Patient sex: M
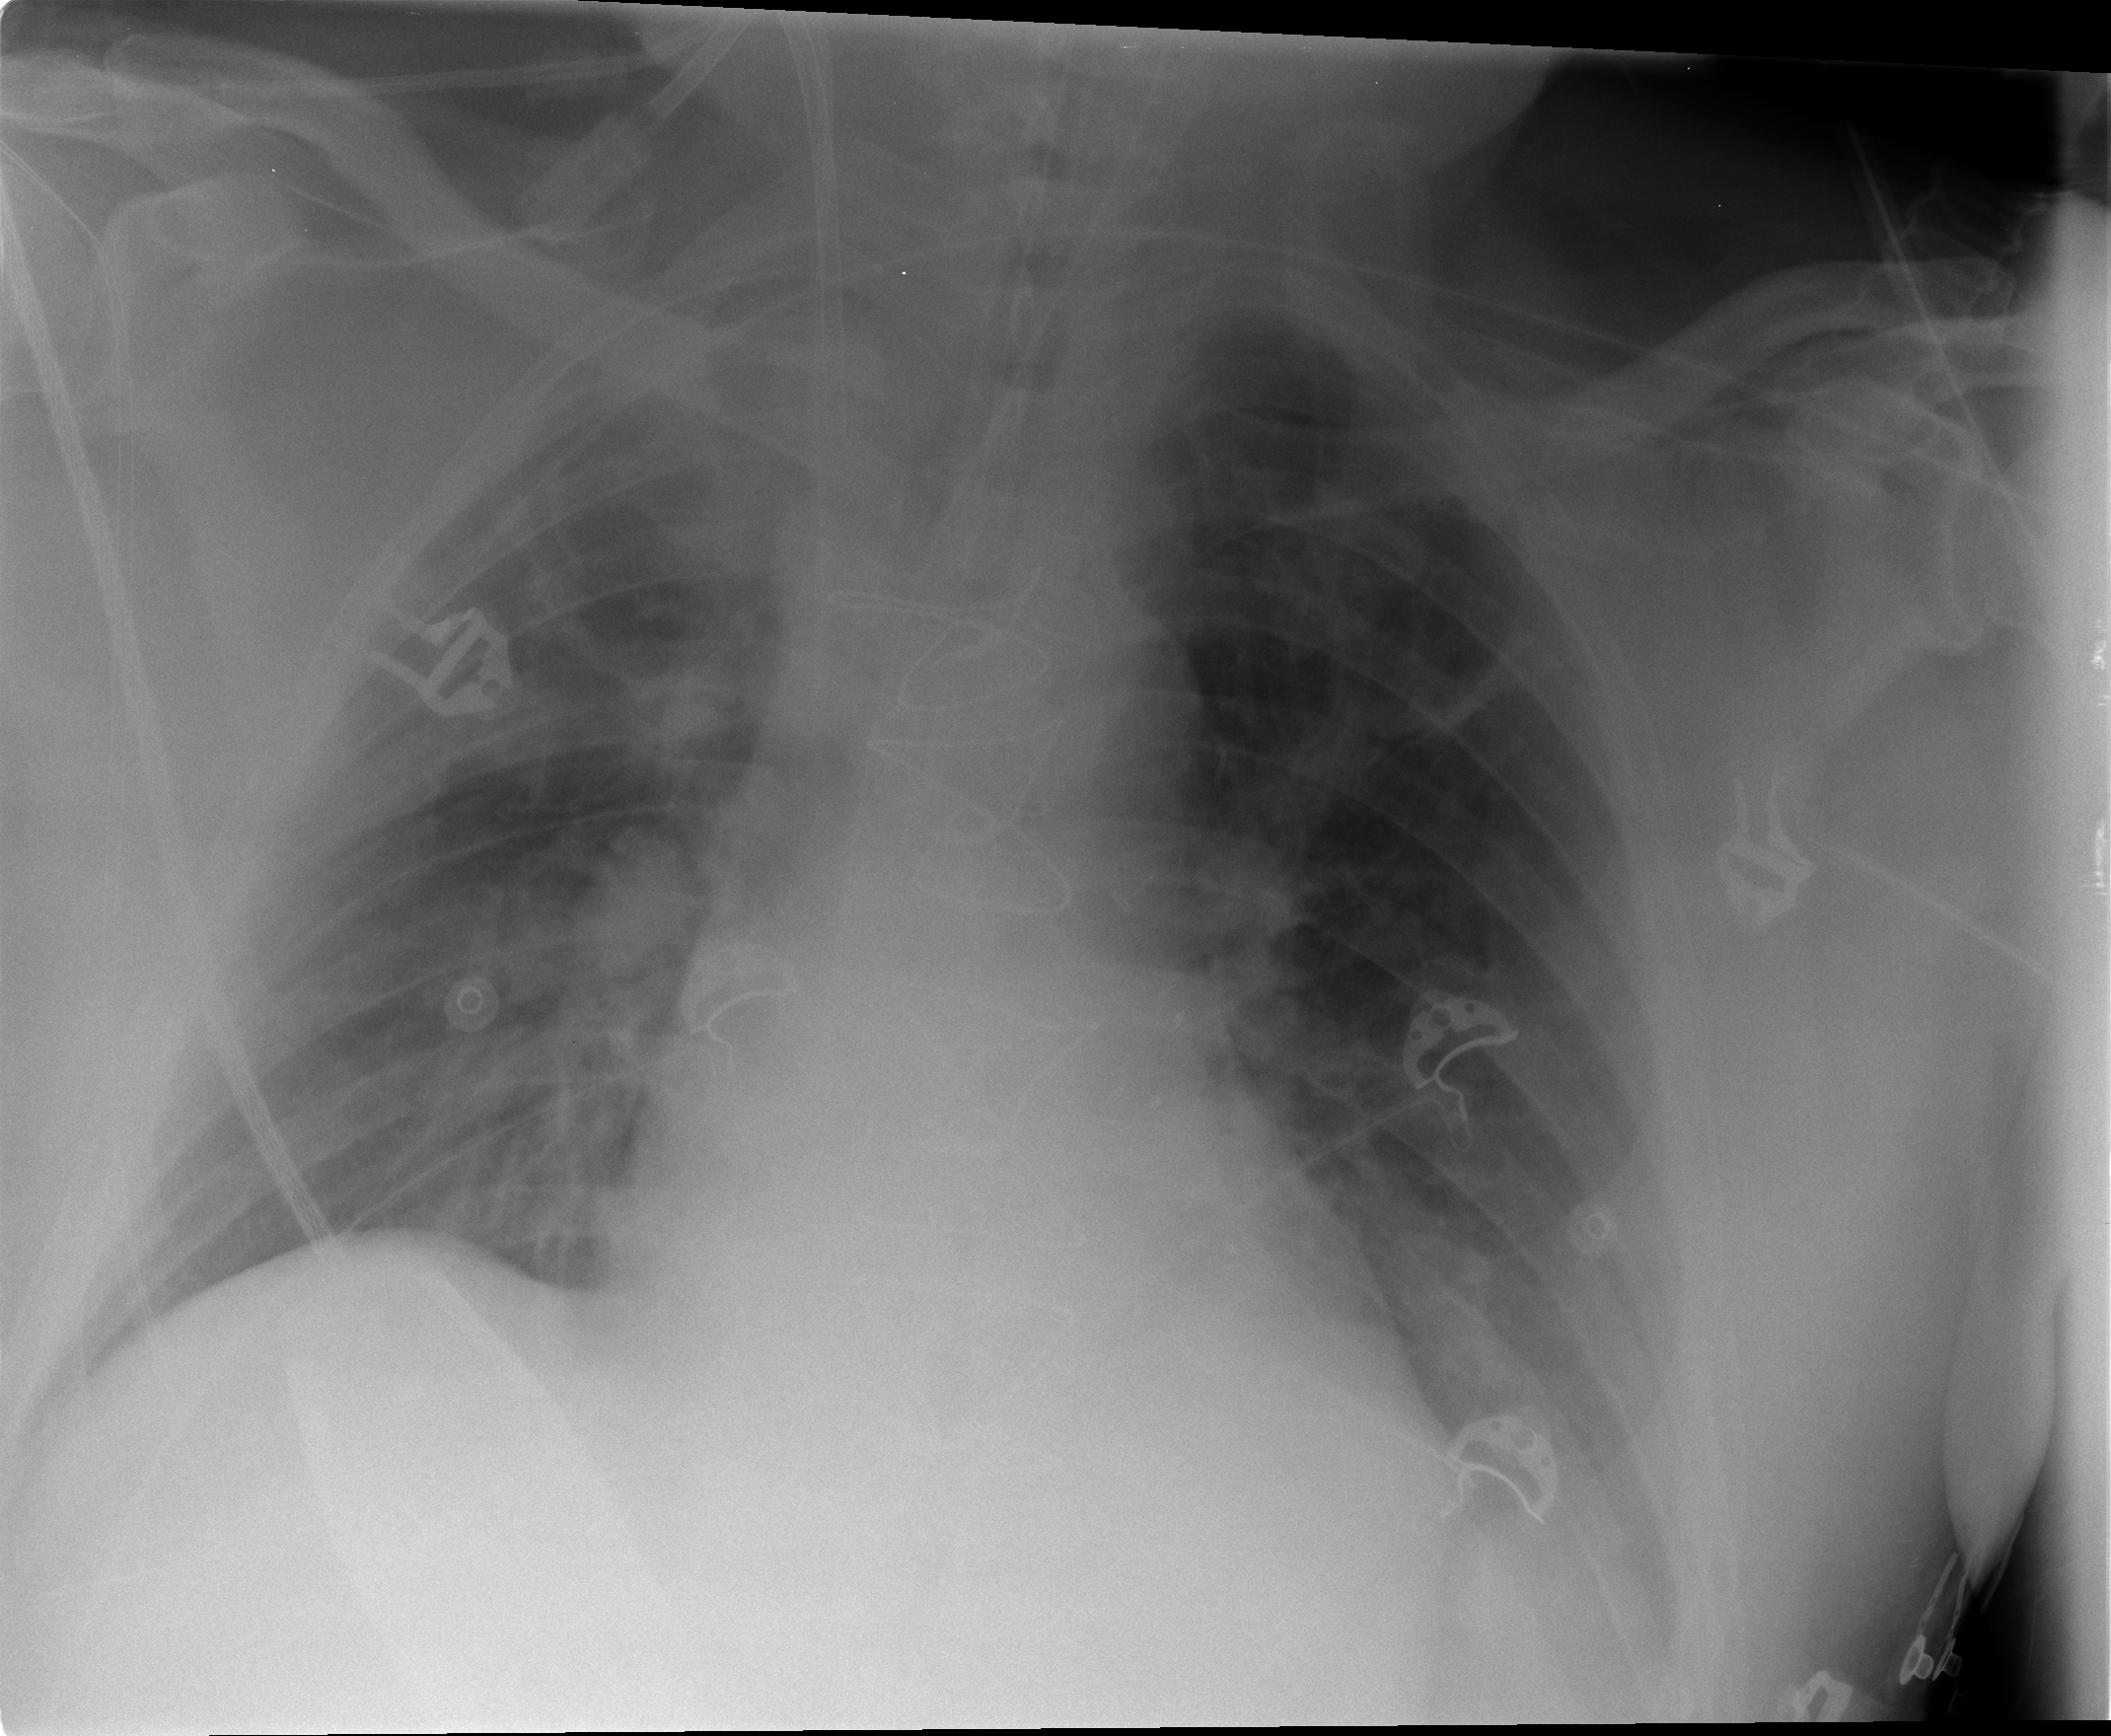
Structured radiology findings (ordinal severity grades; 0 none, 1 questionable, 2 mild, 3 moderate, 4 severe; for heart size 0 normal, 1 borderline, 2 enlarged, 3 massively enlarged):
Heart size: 0
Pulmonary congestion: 2
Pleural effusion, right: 0
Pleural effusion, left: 1
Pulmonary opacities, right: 3
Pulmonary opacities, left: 2
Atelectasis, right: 2
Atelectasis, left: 1